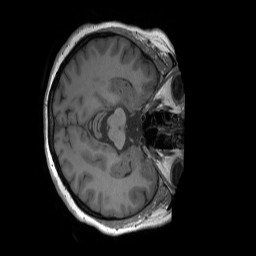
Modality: T1w
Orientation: axial
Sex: female
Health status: ill
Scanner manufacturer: siemens
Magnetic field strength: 3 T
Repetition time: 1.66 s
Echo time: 0.00254 s